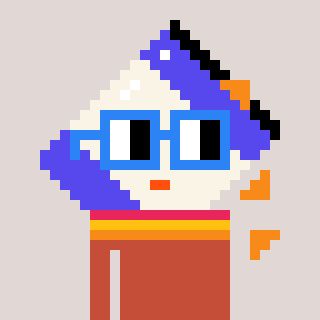
a pixel art character with square blue glasses, a chips-shaped head and a rust-colored body on a warm background